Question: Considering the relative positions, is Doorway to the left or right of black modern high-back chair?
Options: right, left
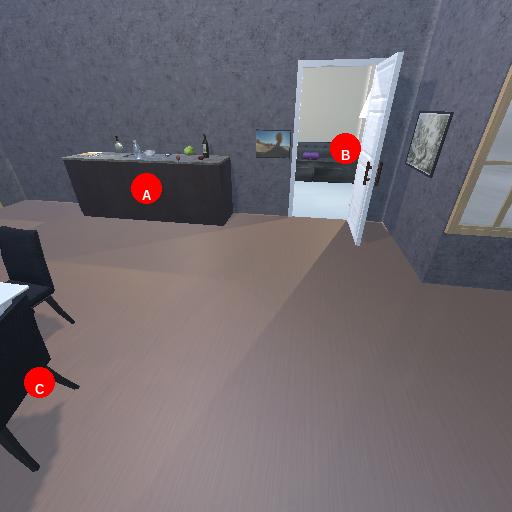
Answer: right